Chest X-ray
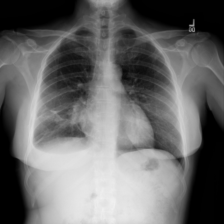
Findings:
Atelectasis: negative
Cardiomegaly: negative
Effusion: negative
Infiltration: positive
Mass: negative
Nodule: negative
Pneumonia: negative
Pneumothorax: negative
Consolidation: negative
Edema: negative
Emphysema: negative
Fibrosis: negative
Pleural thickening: negative
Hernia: negative